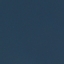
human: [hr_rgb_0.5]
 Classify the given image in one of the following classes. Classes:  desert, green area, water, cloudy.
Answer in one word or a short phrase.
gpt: water